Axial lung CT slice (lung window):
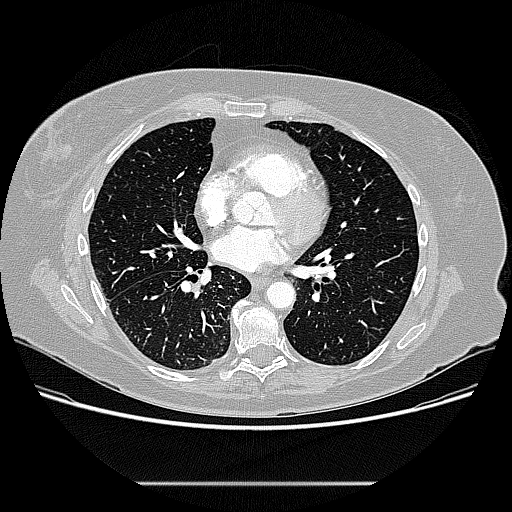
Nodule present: no